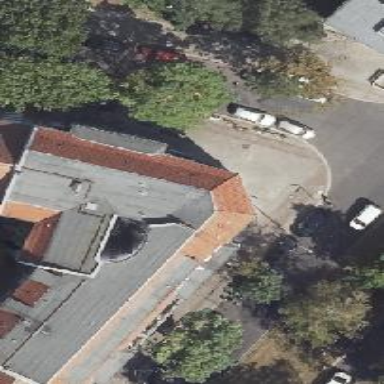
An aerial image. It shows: Motorcycle repair shop.